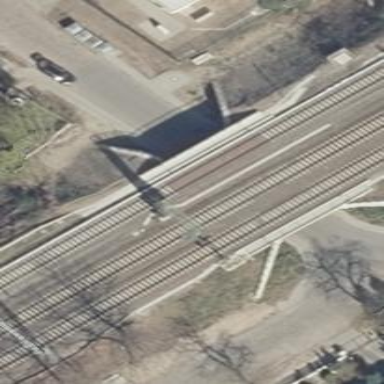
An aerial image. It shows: Bridge with beam structure.